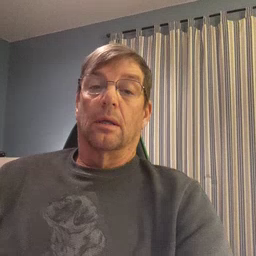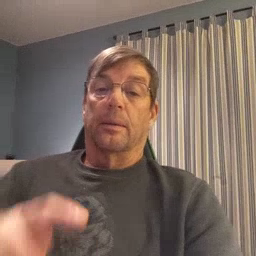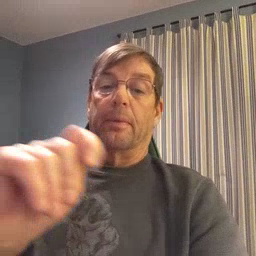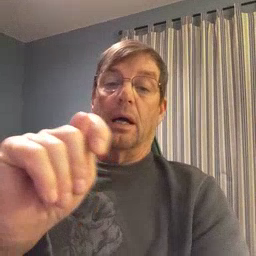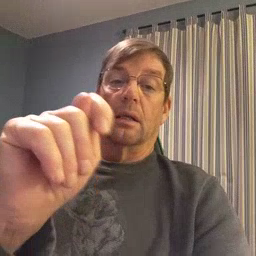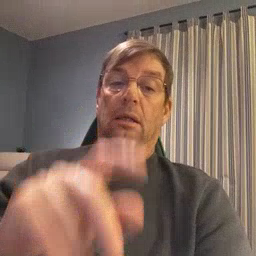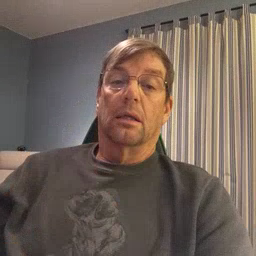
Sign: potty